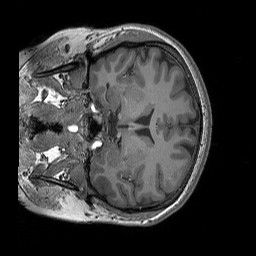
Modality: T1w
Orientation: coronal
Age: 26
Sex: female
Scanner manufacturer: siemens
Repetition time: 2.25 s
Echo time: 0.00302 s